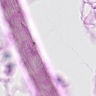
Metastatic tissue present: no